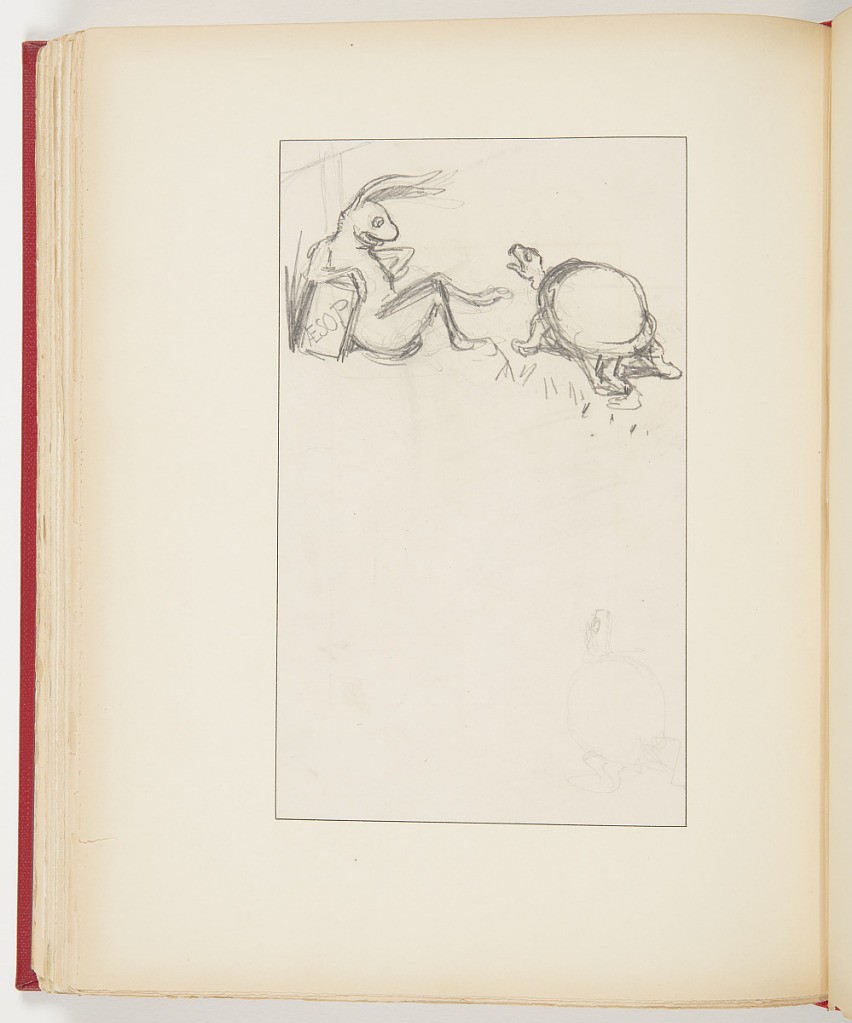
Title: Sketch for “The Hare and the Tortoise” in “Comic Fables, Out of The World Series”
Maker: Frederick Stuart Church, American, 1842–1924
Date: ca. 1878
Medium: Graphite on paper
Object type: Ephemera
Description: Upper left, profile of rabbit sitting, with legs crossed, arm leaning on labelled book, left arm on hip. Upper right, turtle, with mouth open.